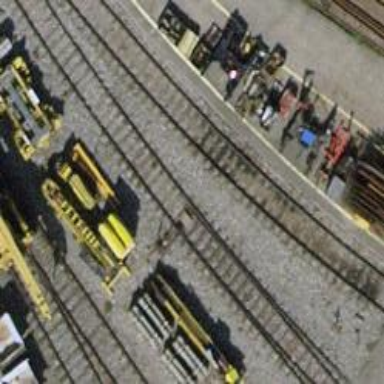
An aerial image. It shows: Railway switch.